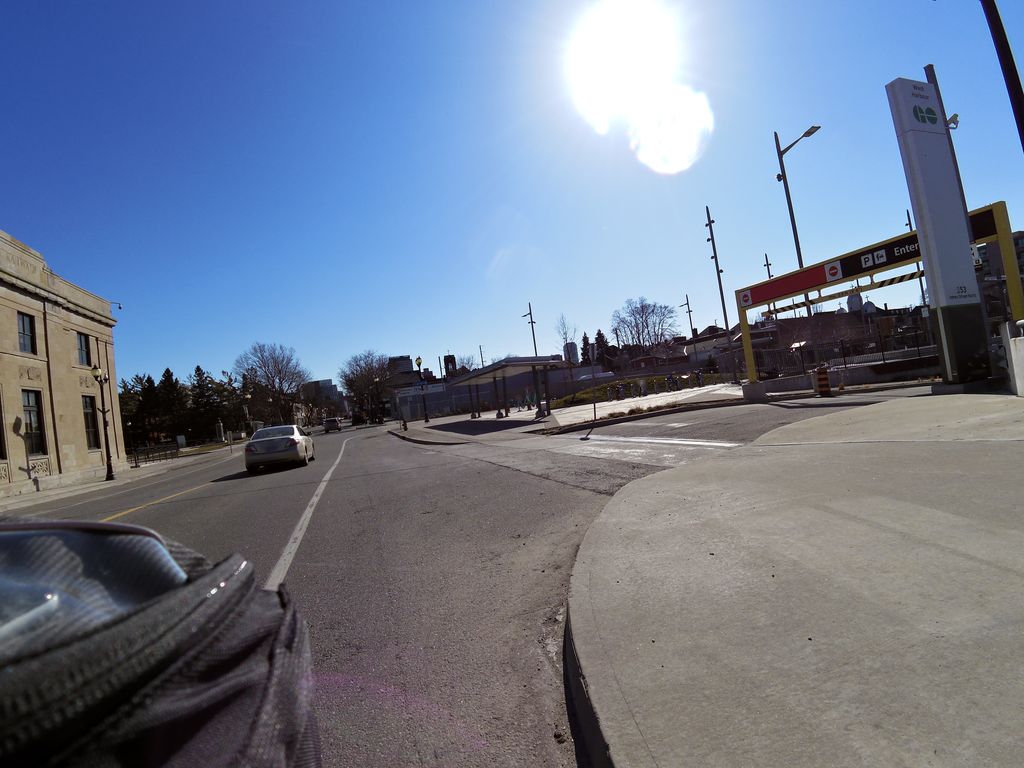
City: hamilton